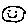
Label: smiley face